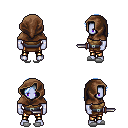
a pixel art fantasy rpg character, male body template, dark elf, purple skin, leather chest armor, gold greaves, white cyan loose hair, cloth hood, white slippers, dagger, four views (front, back, left, right), 2x2 character sprite sheet, small pixel art, hard edges, no anti-aliasing